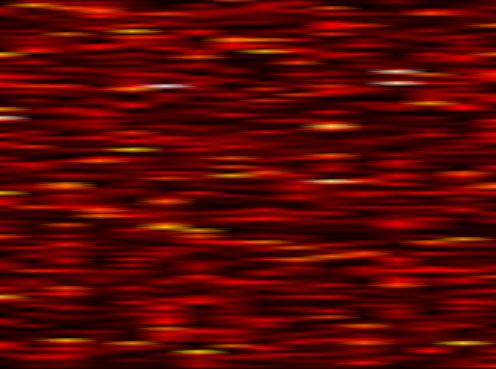
Label: OFDM